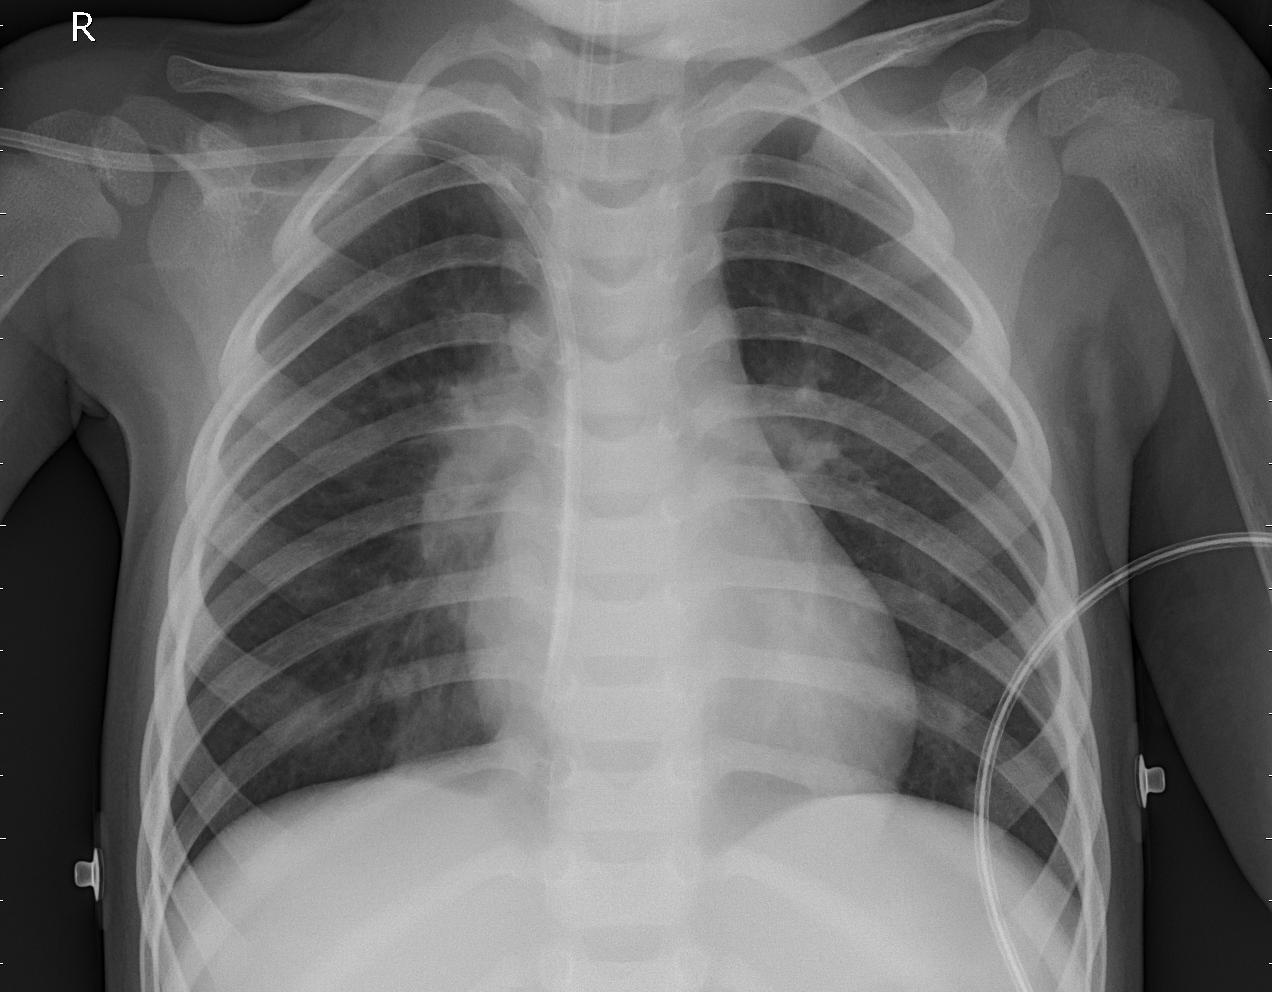
Diagnosis: PNEUMONIA